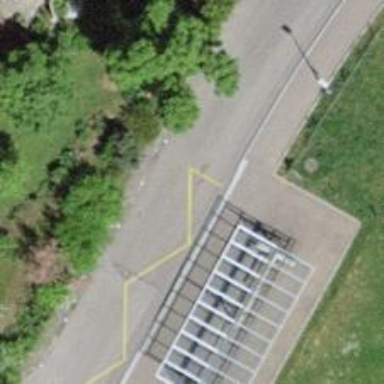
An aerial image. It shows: Bus stop with designated public transport stop position.